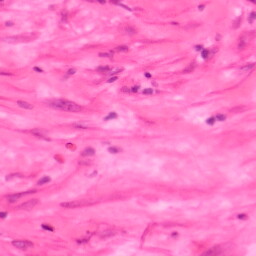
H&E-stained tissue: Colon